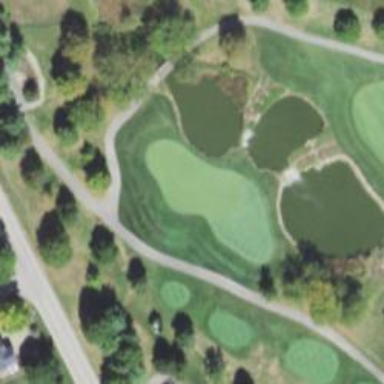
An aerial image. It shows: Golf hole.